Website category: movie
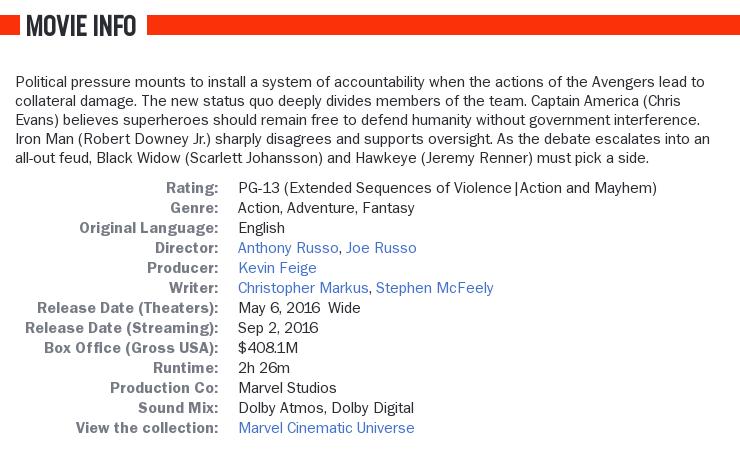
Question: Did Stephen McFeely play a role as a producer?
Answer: no

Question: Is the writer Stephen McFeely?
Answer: yes

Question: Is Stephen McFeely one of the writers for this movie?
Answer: yes

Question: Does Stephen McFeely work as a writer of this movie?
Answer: yes

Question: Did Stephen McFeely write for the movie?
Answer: yes

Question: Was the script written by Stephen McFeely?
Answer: yes

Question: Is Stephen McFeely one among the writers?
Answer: yes

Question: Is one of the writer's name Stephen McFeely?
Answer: yes

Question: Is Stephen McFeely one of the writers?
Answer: yes

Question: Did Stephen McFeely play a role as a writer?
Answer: yes

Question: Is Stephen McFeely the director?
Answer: no

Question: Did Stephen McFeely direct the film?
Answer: no

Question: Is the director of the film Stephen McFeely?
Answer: no

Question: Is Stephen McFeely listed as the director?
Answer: no

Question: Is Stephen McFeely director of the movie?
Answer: no

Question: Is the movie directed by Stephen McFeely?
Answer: no

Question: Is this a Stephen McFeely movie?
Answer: no

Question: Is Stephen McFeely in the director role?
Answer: no

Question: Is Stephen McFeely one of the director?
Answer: no

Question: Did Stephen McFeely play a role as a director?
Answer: no